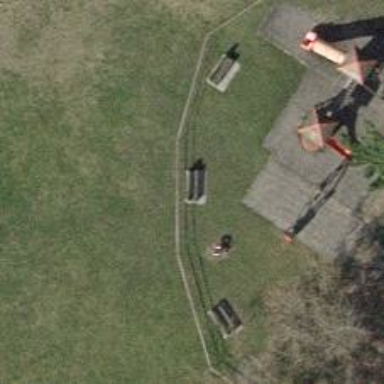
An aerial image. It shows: Brown bench in the vicinity.